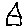
Label: house